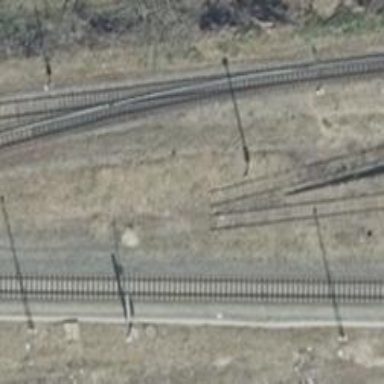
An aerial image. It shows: Abandoned railway yard.